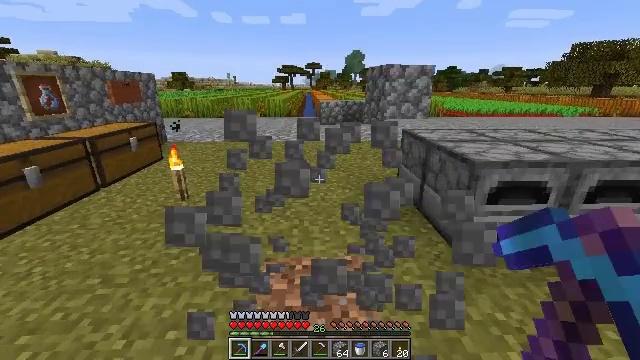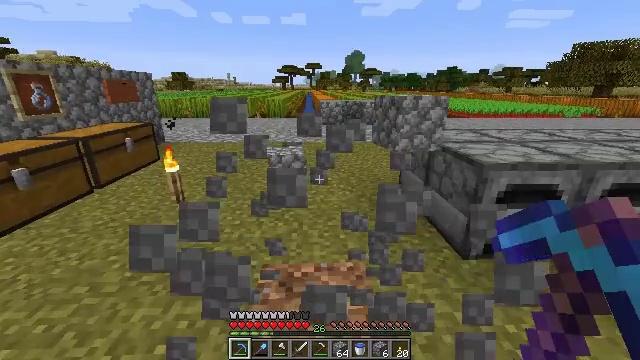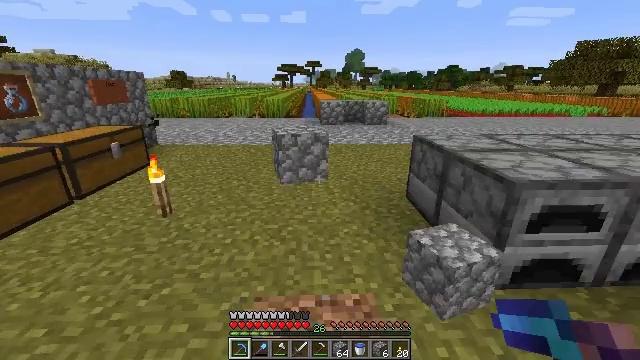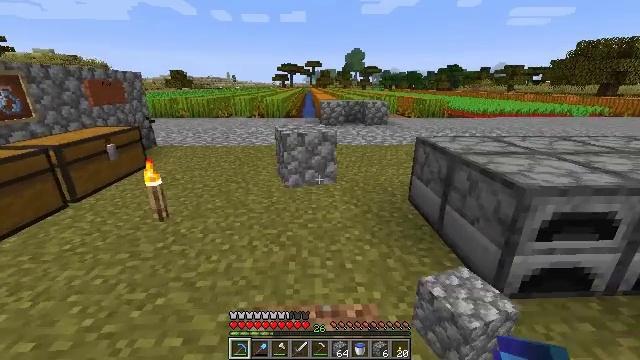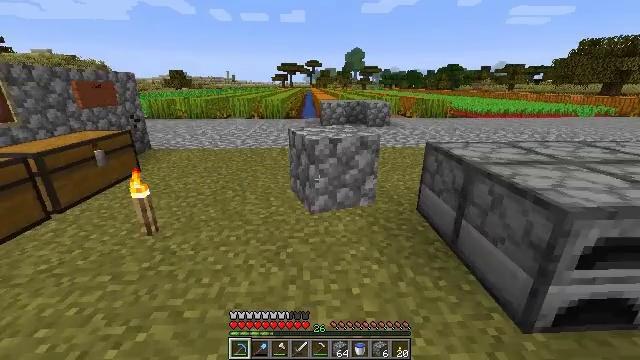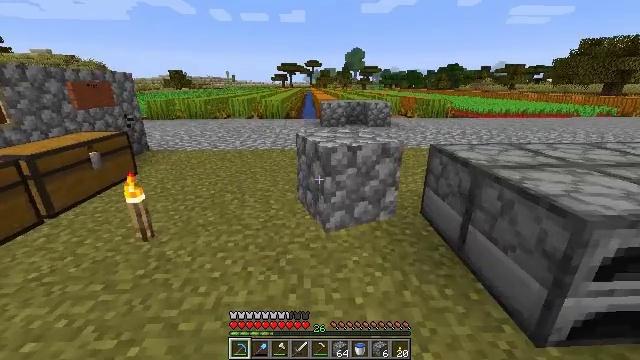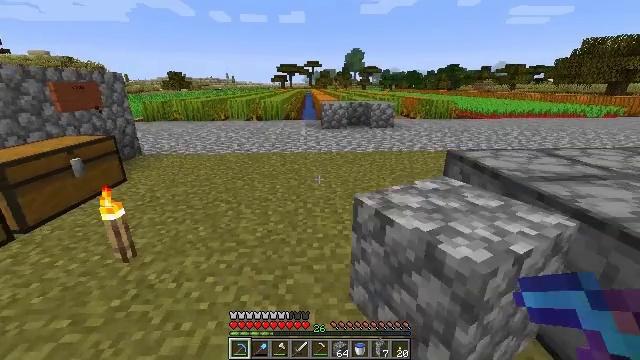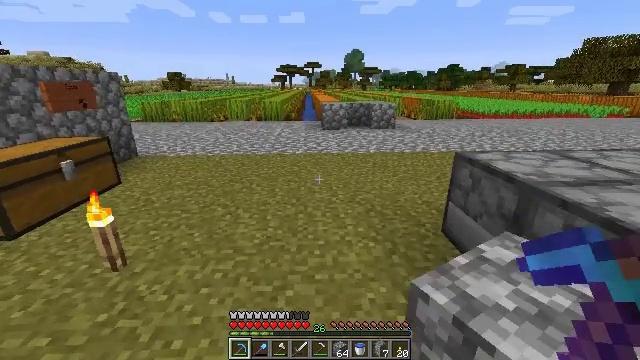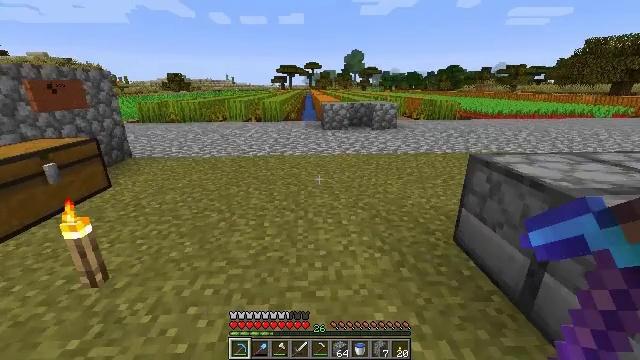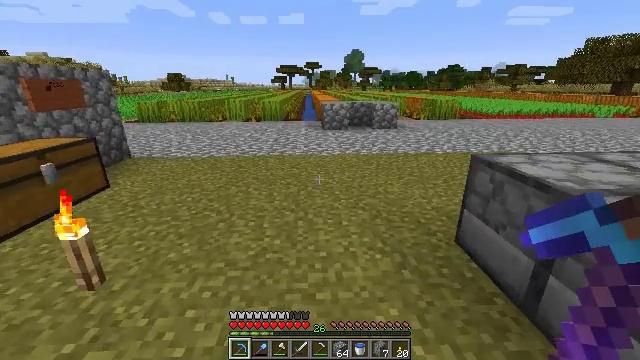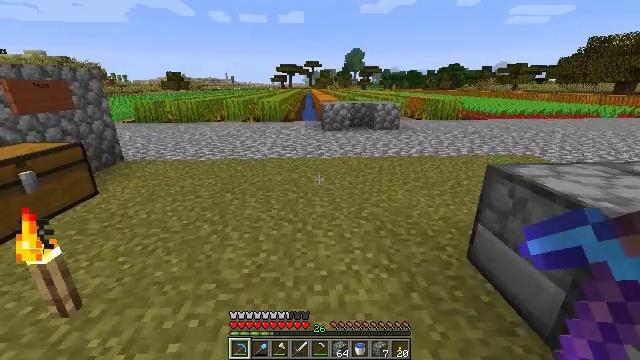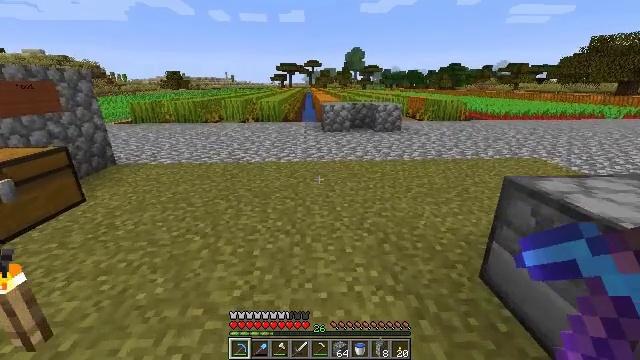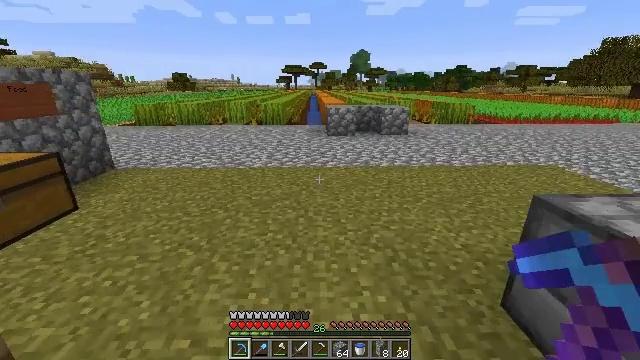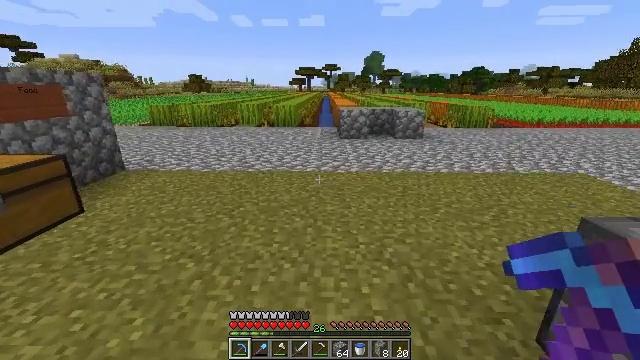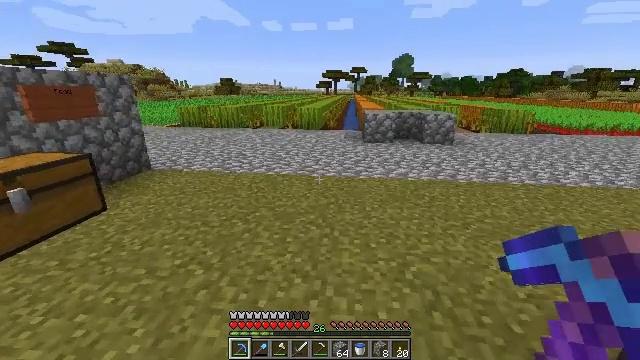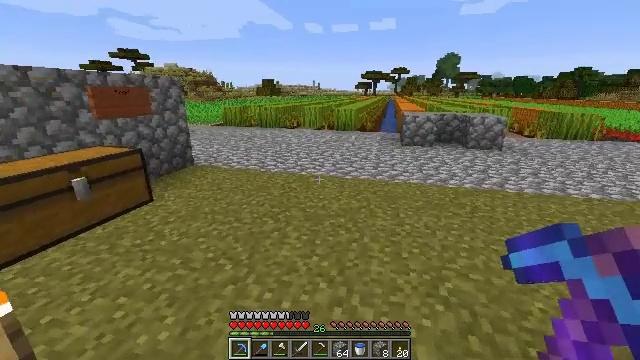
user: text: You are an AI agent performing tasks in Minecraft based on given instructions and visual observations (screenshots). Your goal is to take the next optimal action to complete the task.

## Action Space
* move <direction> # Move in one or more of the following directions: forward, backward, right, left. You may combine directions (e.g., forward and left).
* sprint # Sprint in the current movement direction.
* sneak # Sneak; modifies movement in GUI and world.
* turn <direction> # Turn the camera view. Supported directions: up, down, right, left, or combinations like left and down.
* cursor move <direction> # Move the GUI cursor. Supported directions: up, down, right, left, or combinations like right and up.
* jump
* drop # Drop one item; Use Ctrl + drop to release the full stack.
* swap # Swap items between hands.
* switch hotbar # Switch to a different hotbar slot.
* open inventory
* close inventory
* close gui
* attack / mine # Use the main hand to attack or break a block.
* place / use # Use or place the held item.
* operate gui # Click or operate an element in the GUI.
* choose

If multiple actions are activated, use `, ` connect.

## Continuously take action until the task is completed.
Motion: motion action
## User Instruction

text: Destroy the acacia wall sign for reuse.
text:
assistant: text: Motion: move forward, attack / mine
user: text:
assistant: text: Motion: move forward, attack / mine
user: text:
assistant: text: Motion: move forward
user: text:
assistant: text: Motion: move forward
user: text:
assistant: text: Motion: move forward
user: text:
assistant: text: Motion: move forward
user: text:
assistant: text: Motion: move forward
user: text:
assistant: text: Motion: move forward
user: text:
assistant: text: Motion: move forward
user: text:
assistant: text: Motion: move forward
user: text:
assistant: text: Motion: move forward
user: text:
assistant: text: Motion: move forward, turn left
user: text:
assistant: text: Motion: move forward, turn left
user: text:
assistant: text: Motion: move forward and move right, turn left
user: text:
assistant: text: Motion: move forward and move right, turn left
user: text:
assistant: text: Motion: move forward and move right, turn left
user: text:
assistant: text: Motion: move forward and move right, turn left
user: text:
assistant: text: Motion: move forward and move right, turn left
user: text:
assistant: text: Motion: move forward and move right, turn left and up
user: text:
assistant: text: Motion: move forward and move right, turn left
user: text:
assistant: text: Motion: move forward and move right
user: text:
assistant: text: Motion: move right
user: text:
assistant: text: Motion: no_op
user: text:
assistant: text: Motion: no_op
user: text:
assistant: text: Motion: turn left and down
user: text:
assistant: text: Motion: move left, turn left
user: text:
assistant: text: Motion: move forward and move left, turn left and down
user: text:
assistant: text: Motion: move forward and move left, turn left
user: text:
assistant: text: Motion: move forward and move left, turn left
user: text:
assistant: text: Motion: move forward and move left